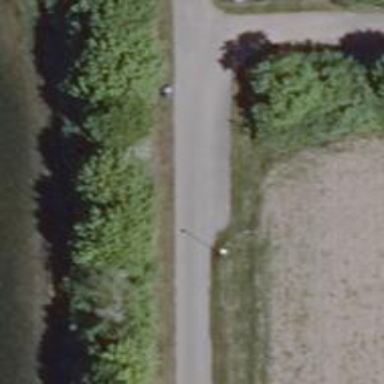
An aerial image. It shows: Passing place on the road.